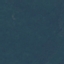
Land use / land cover: Forest